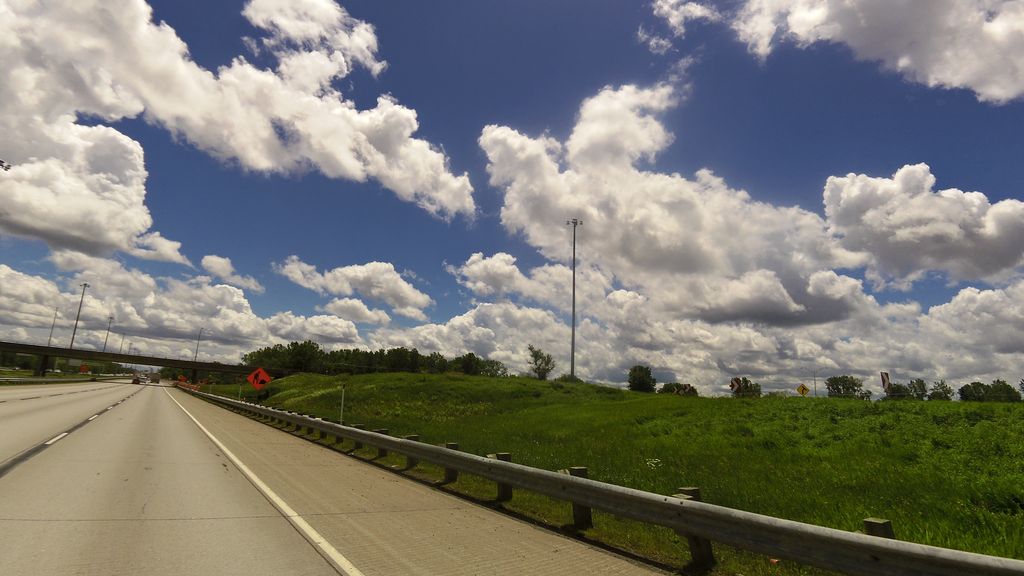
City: montreal